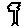
Label: tree